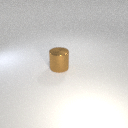
large brown metal cylinder